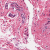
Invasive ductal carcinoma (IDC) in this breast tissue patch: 0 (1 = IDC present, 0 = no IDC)